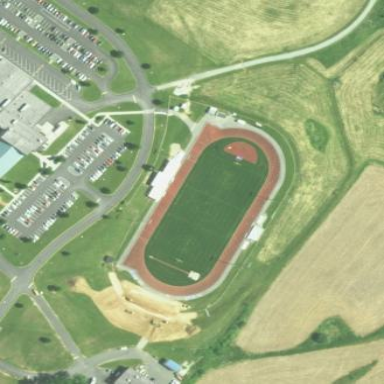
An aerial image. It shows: American football pitch.